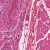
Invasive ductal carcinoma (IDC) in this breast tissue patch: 0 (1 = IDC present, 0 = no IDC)